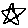
Label: star